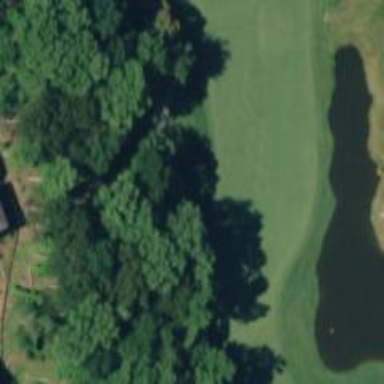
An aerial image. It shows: Path for golf carts.